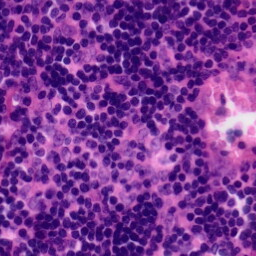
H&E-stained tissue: Tonsil